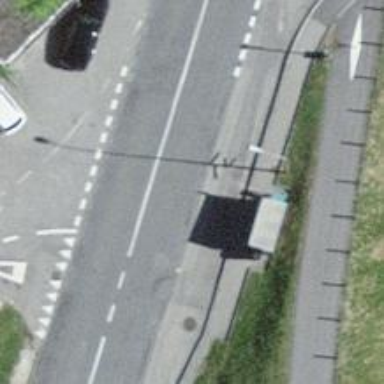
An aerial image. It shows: Bus stop along the road.